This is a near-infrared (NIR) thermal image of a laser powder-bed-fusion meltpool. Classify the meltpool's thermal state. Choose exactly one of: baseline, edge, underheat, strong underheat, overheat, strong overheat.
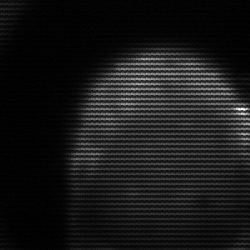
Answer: edge